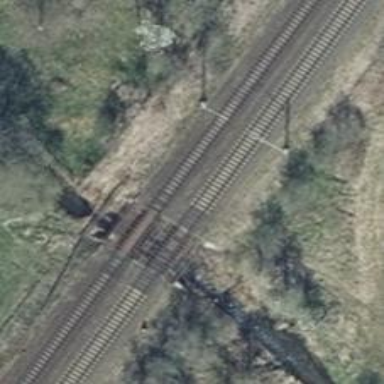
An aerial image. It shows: Bridge with electrified railway tracks featuring contact line.